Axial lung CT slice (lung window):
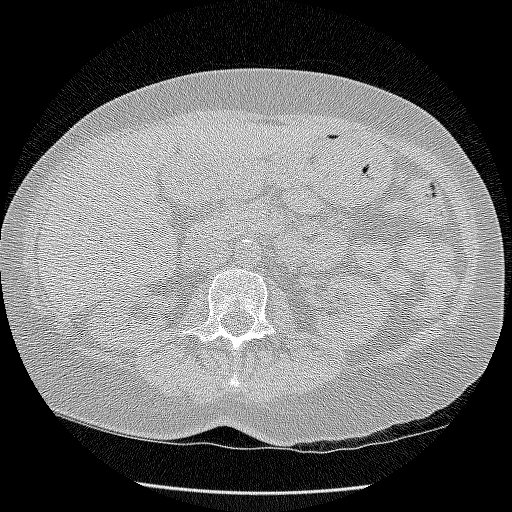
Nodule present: no